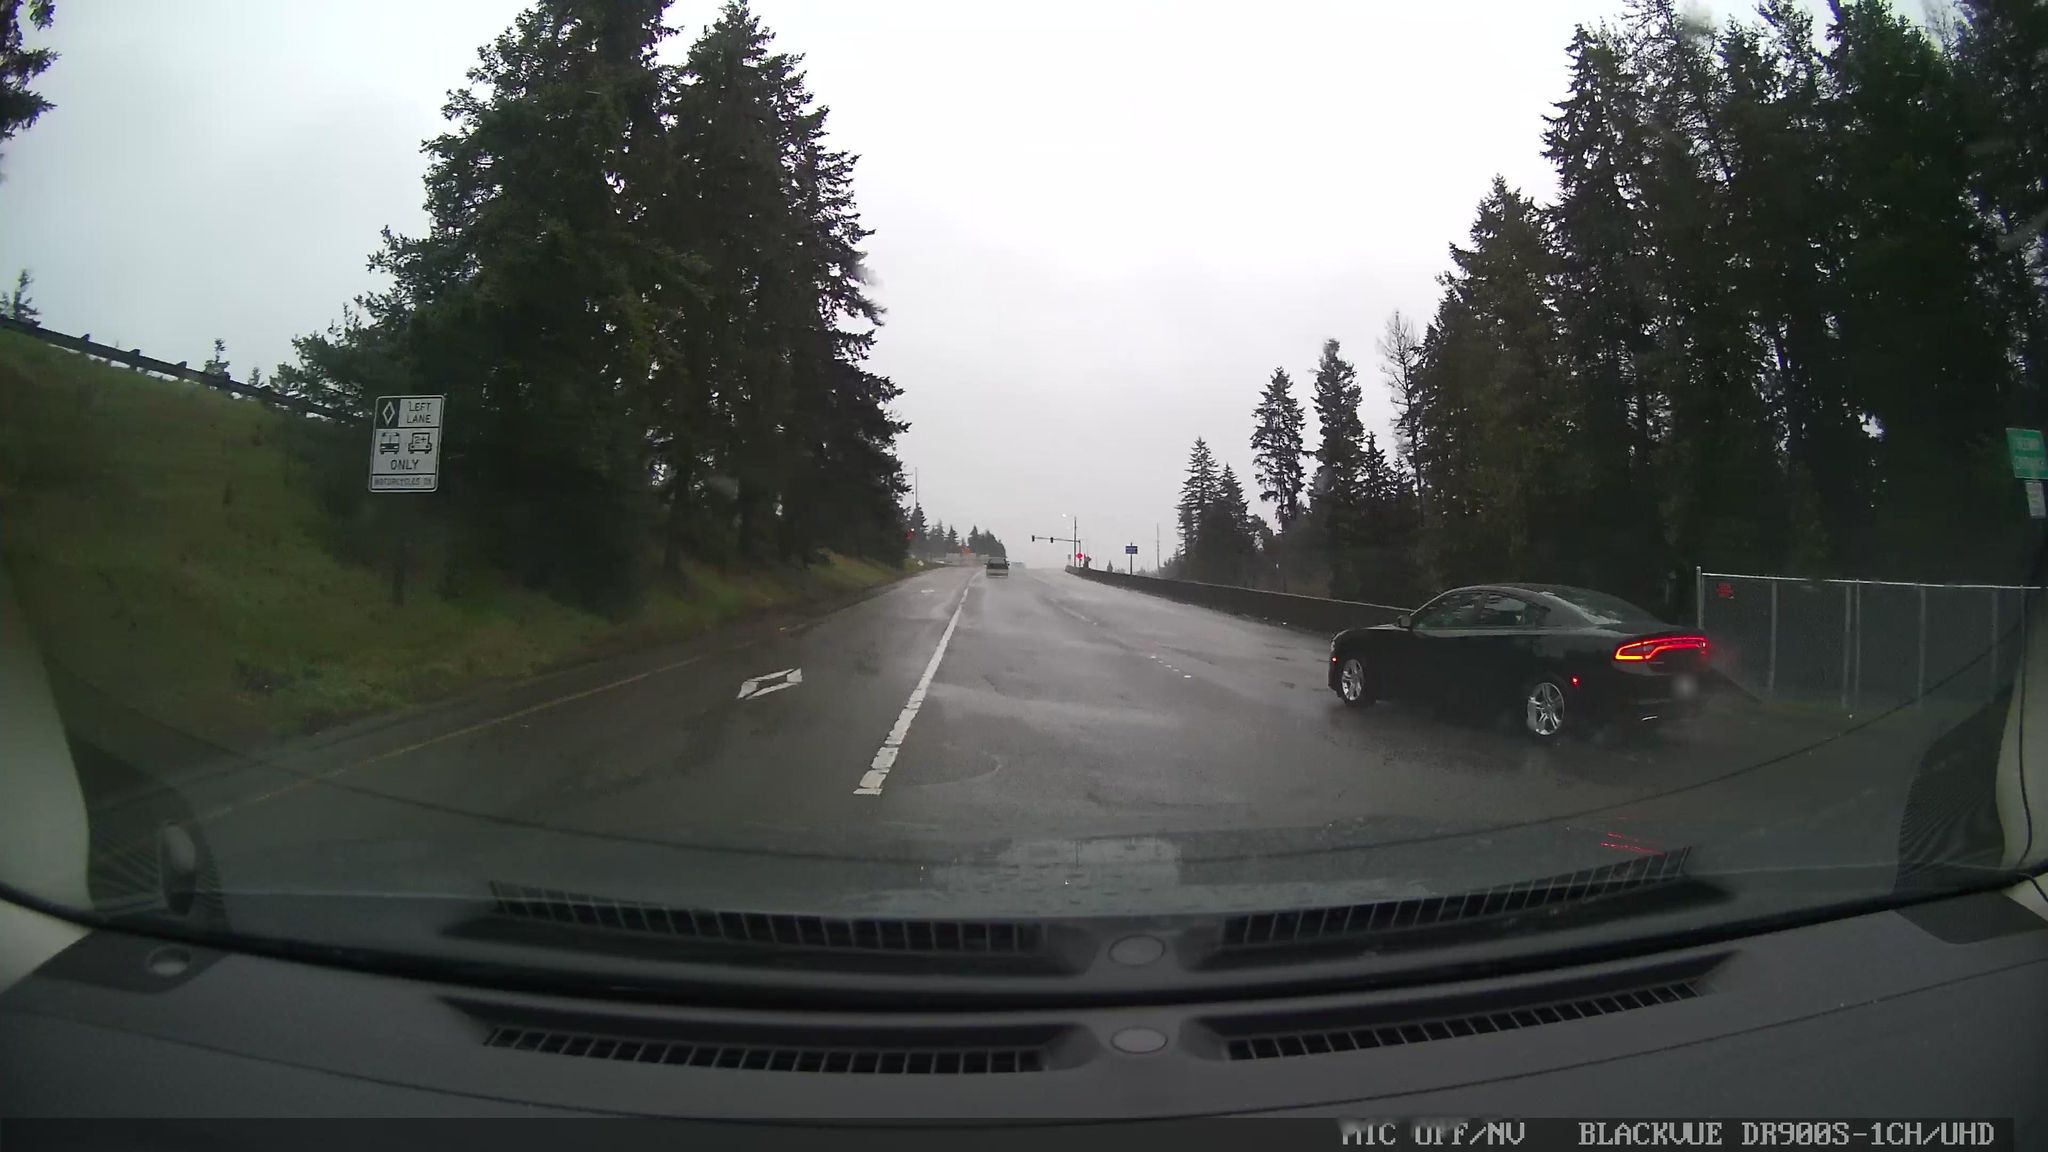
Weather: cloudy
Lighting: day
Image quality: slightly poor
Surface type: driving surface
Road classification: motorway_link
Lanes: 2, 3, 1
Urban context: urban centre
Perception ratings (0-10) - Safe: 0.78, Lively: 1.72, Beautiful: 4.24, Boring: 3.73, Depressing: 1.84, Wealthy: 1.75